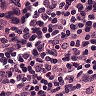
Metastatic tissue present: no